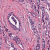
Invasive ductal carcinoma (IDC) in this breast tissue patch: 1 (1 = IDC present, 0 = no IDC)